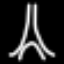
Label: The Eiffel Tower